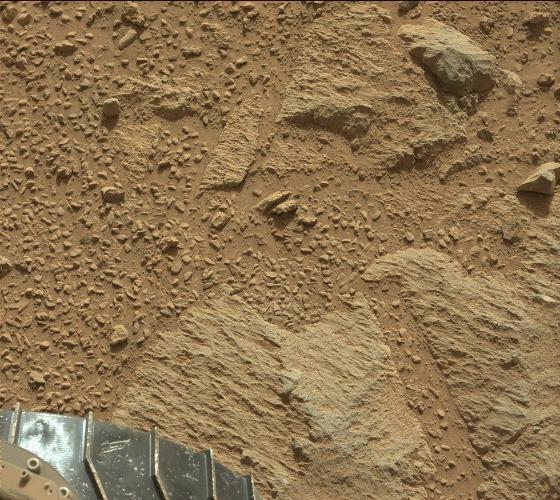
Terrain classes present: Background, Bedrock, Gravel / Sand / Soil, Rock, Shadow